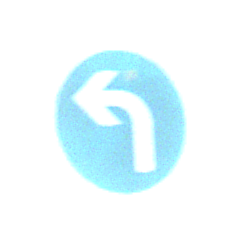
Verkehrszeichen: VorgeschriebeneFahrtrichtungLinks
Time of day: SunriseSunset
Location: Outdoor (RoadRail)
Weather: PartlyCloudy
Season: NotSpecified
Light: Natural